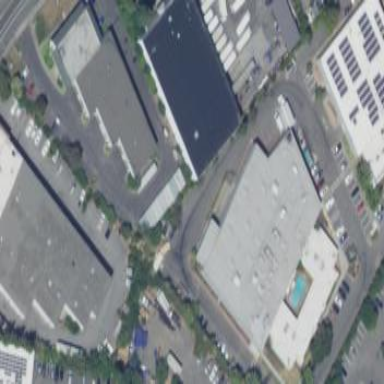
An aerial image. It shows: Warehouse.